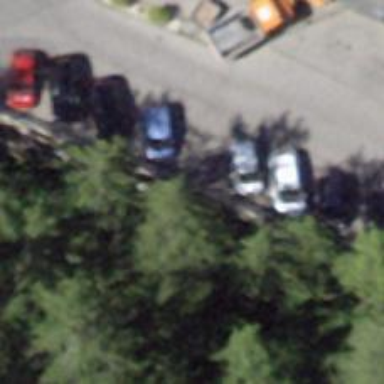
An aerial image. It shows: Charging station.